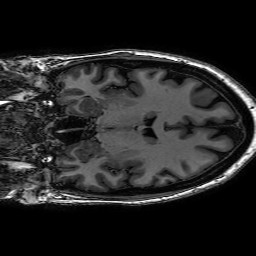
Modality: T1w
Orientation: coronal
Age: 47
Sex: female
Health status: healthy